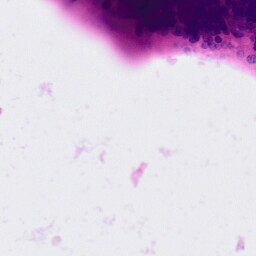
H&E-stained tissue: Colon